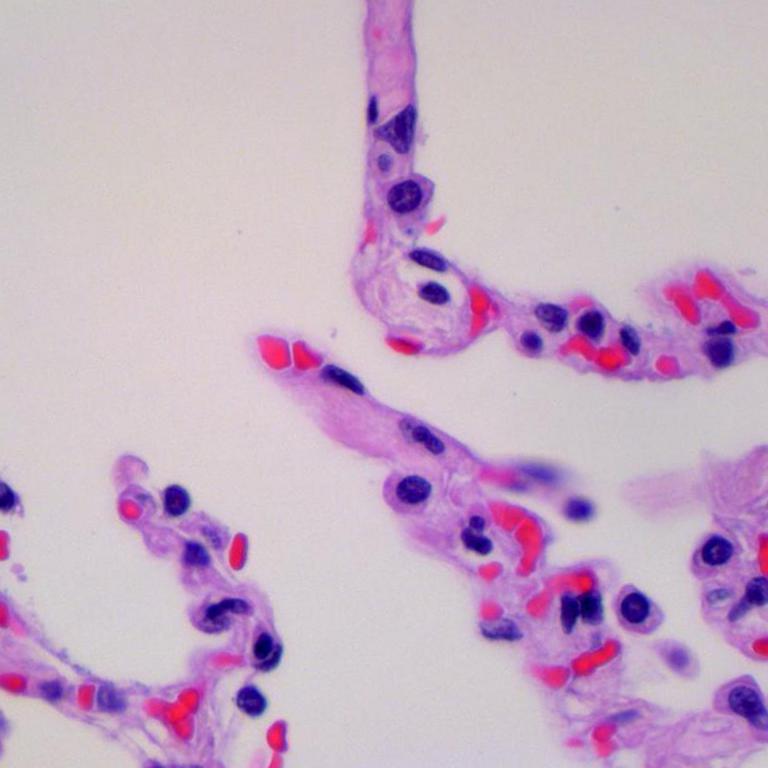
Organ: lung
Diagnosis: benign